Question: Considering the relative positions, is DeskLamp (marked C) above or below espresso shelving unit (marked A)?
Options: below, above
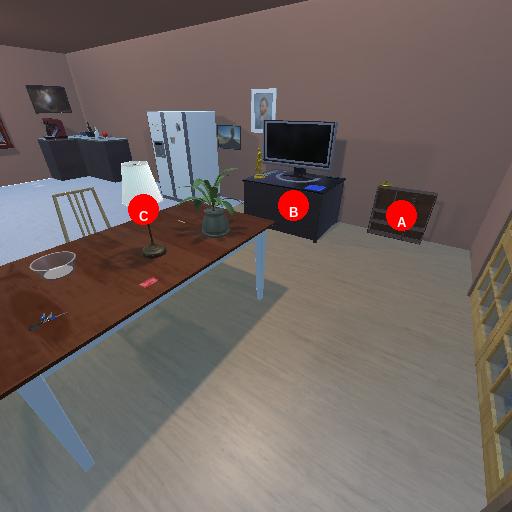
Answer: below